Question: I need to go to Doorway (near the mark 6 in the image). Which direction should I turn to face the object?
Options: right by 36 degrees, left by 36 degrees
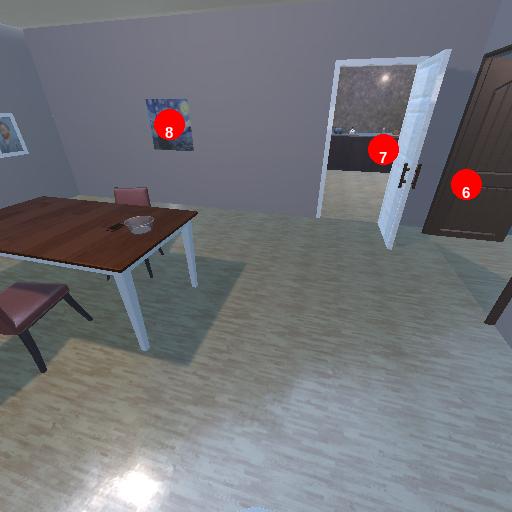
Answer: right by 36 degrees